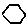
Label: hexagon